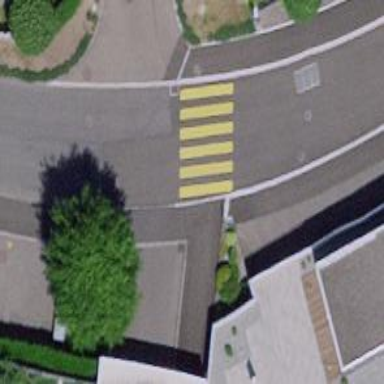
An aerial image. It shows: Uncontrolled zebra crossing on the road.